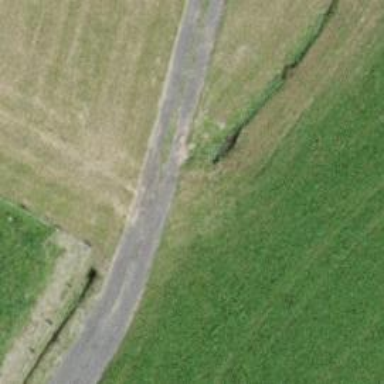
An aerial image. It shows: Culvert tunnel.